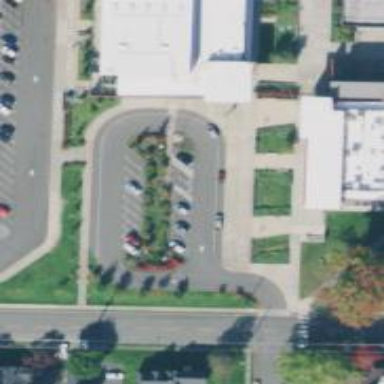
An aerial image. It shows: Parking space is available.